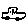
Label: car